Interaction volume radius: 5 \u00c5
Interaction volume height: 20 \u00c5
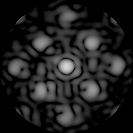
Disorder parameter: 0.312